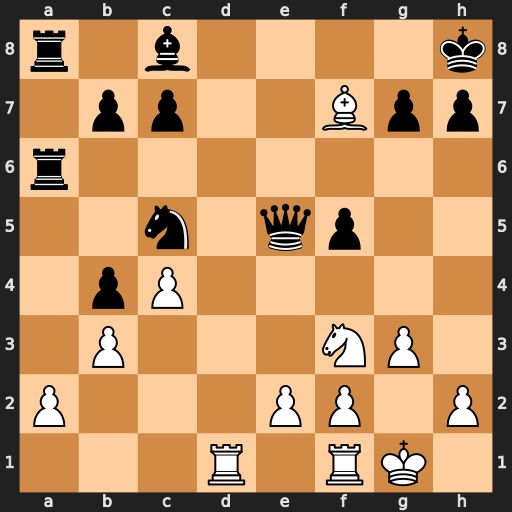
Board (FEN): r1b4k/1pp2Bpp/r7/2n1qp2/1pP5/1P3NP1/P3PP1P/3R1RK1
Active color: w
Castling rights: -
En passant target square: -
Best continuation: Rd8+ Qe8 Rxe8#